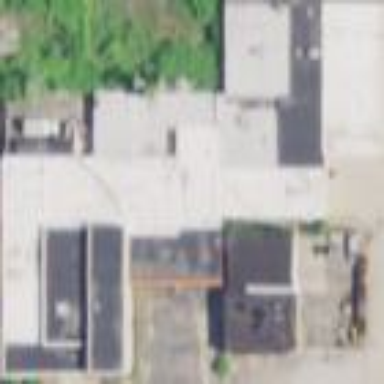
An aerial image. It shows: Industrial building.